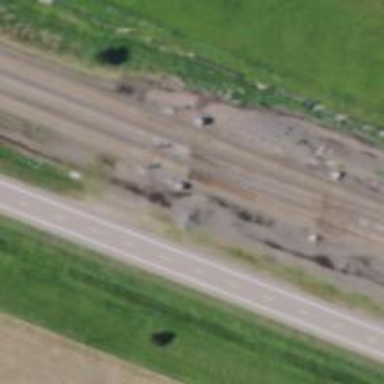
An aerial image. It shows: Railway junction.